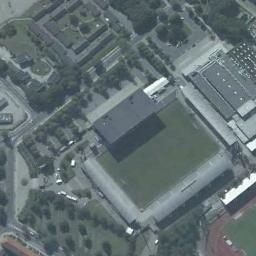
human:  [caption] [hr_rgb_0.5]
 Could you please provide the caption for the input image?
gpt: There are many trees beside the stadium .

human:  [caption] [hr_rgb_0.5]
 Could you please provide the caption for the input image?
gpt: The square gymnasium is built between residential areas with lawns and some vegetation next to it .

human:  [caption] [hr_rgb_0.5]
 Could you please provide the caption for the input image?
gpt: The stadium is next to some trees and grass .

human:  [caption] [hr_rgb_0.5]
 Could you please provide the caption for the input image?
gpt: The stadium looks like a fan, With a blue roof on each side .

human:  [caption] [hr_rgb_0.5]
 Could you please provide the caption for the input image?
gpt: There are some green trees and buildings near the stadium .